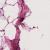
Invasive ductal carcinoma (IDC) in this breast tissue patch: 0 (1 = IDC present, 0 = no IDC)